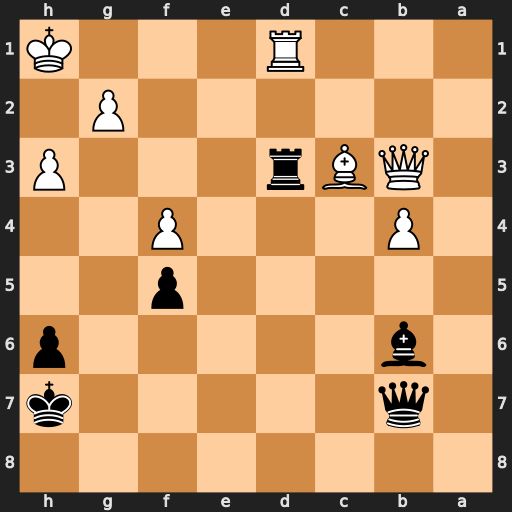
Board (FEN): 8/1q5k/1b5p/5p2/1P3P2/1QBr3P/6P1/3R3K
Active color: b
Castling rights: -
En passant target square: -
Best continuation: Rxh3#